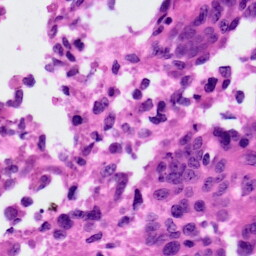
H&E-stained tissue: Ovarian